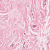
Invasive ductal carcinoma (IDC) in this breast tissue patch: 0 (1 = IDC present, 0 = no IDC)